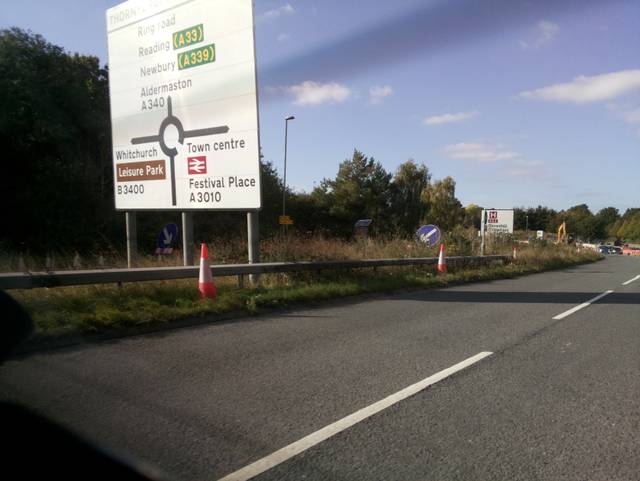
Region: United Kingdom
Coordinates: 51.264, -1.107